Frequency: 85000
Velocity: 0,2635
Power: 48,8
Pulse duration: 0,0000001
Pass count: 1
Magnification: 10
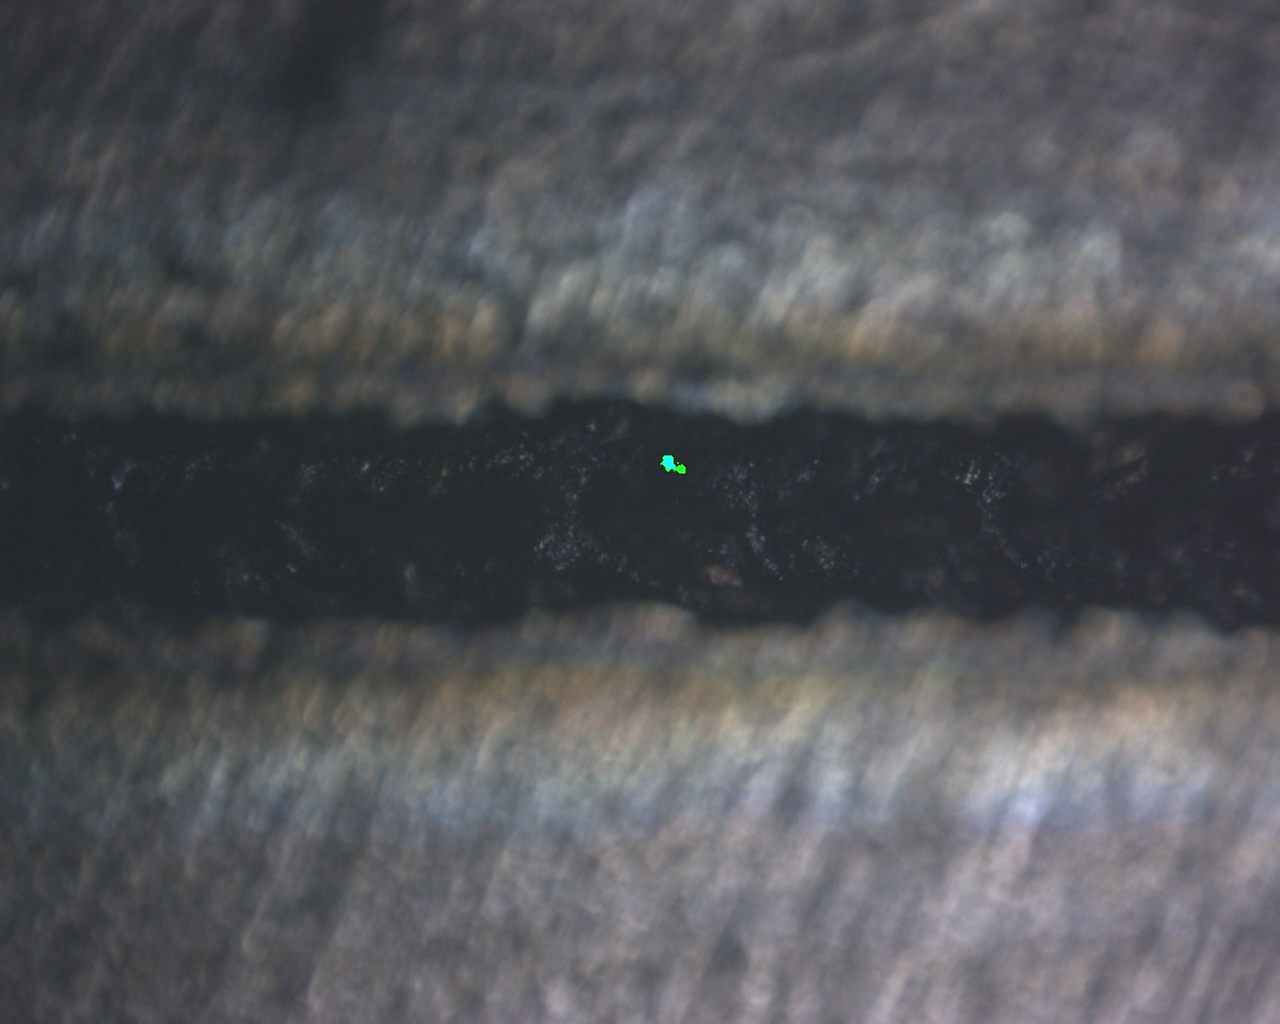
Measured width: 112.766
Other width: 93.527